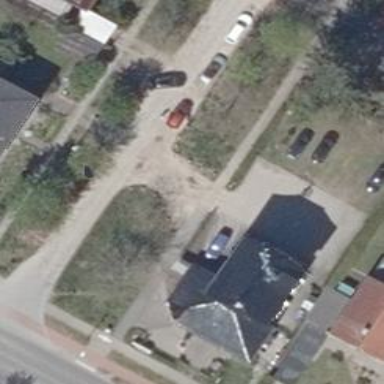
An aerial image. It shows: Residential road with sidewalks on both sides. The surface of the right sidewalk is asphalt.